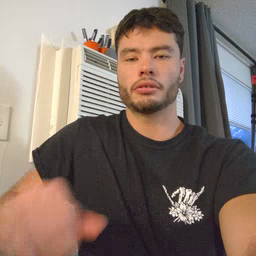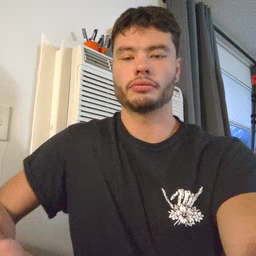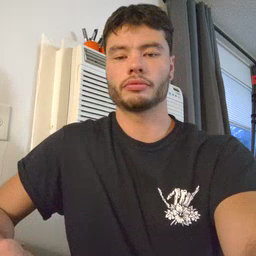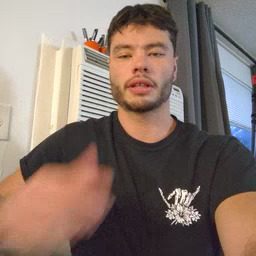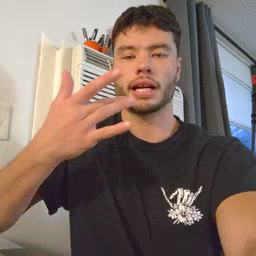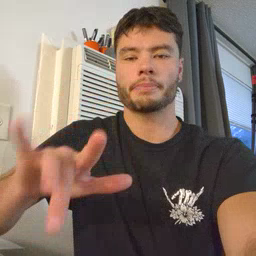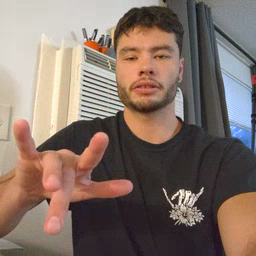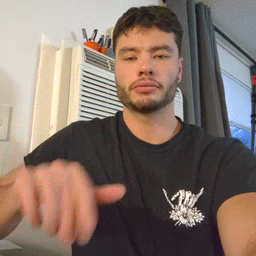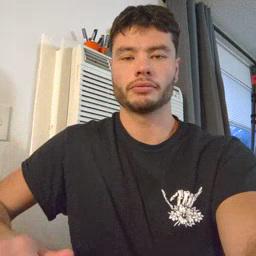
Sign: empty